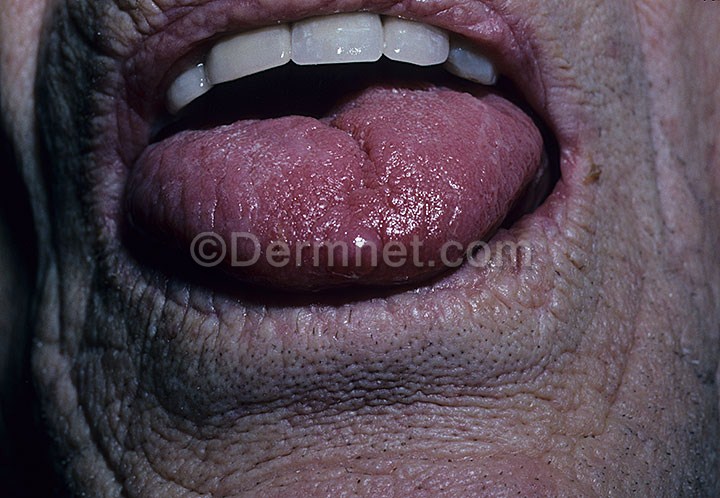
Disease: Seborrheic Keratoses and other Benign Tumors